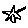
Label: hexagon